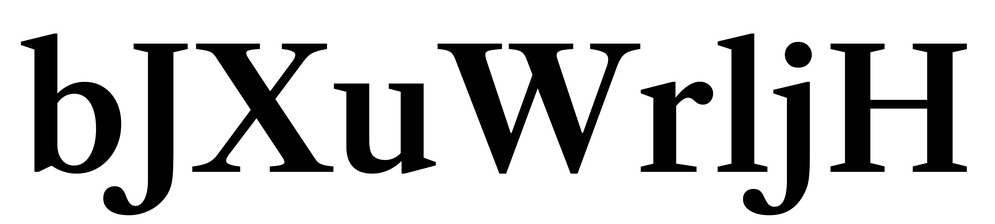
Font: LibreCaslonText_SemiBold